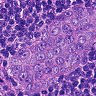
Metastatic tissue present: yes